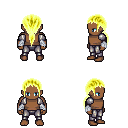
a pixel art fantasy rpg character, male body template, human, dark skin, steel arm armor, metal pants, gold ponytail hairstyle, white cloth bandages, four views (front, back, left, right), 2x2 character sprite sheet, small pixel art, hard edges, no anti-aliasing